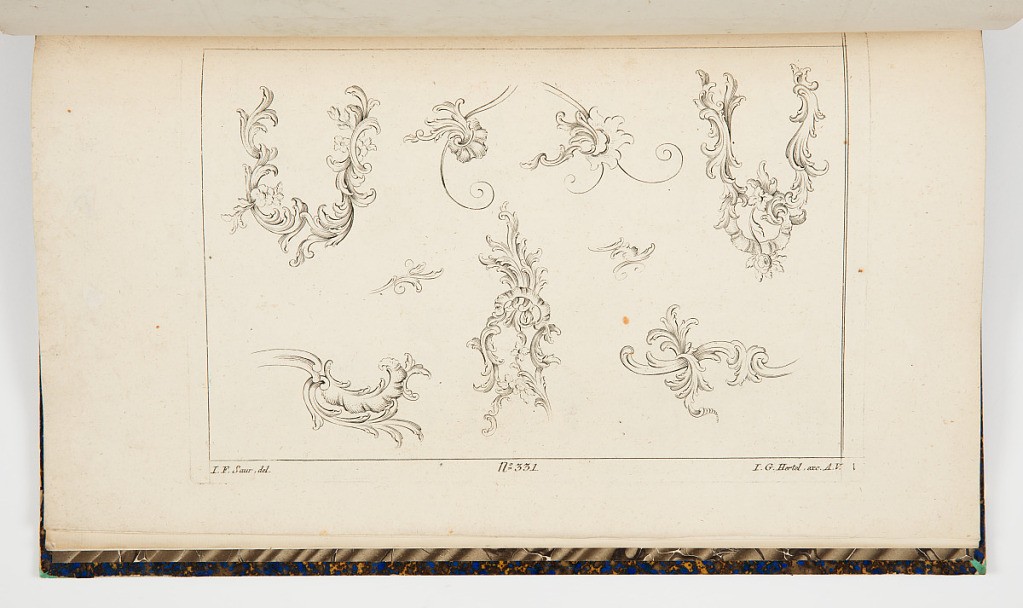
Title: Designs for Rocaille Motifs
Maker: I. F. Saur, German, active 18th century
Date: mid- 18th century
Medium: Etching on off-white paper
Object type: Print
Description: Designs for rocaille motifs of scrolls, rinceaux, and garlands. The plate is signed and numbered.